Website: home-depot
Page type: billing-address
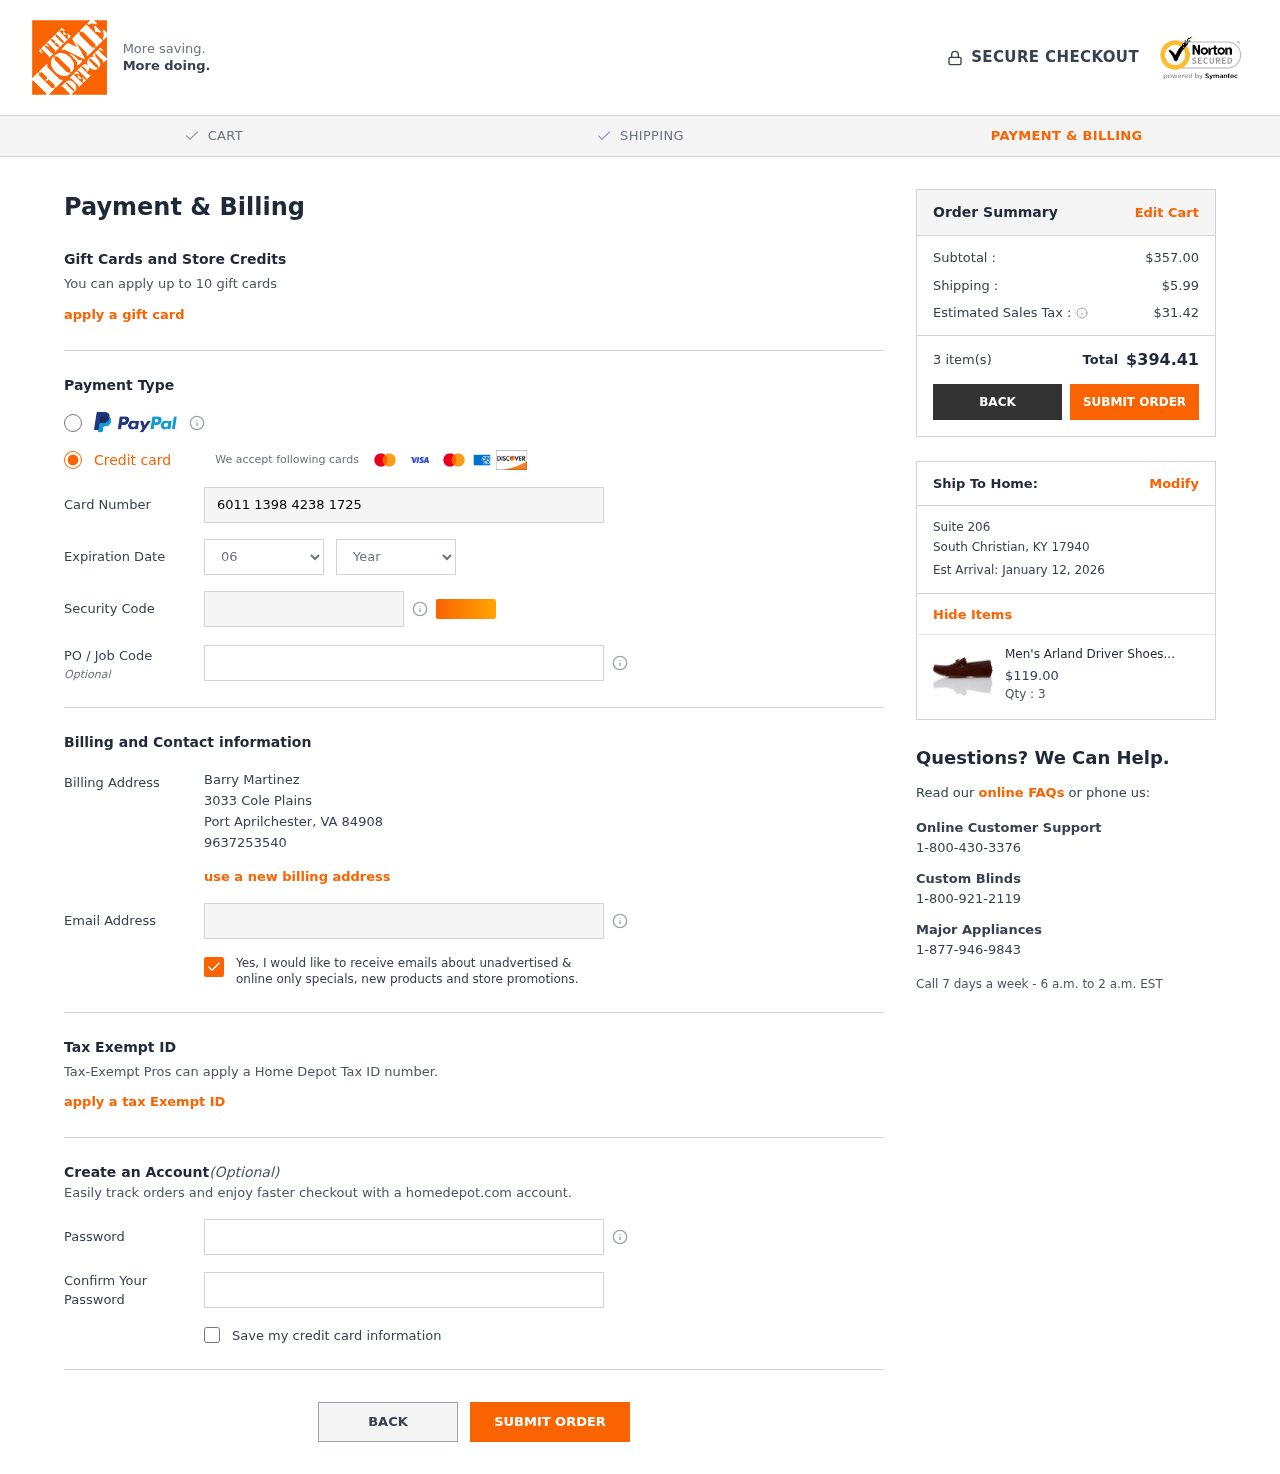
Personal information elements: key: PII_CARD_CVV
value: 995
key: PII_CARD_EXPIRY_MONTH
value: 06
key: PII_CARD_EXPIRY_YEAR
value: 26
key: PII_CARD_NUMBER
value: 6011 1398 4238 1725
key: PII_CITY
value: Port Aprilchester
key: PII_CITY2
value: South Christian
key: PII_EMAIL
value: barry.martinez@gmail.com
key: PII_FULLNAME
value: Barry Martinez
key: PII_JOB_CODE
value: DM-5455
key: PII_PHONE
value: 9637253540
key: PII_POSTCODE
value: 84908
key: PII_POSTCODE2
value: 17940
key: PII_STATE_ABBR
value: VA
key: PII_STATE_ABBR2
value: KY
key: PII_STREET
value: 3033 Cole Plains
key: PII_STREET2
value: Suite 206
Product elements: key: PRODUCT1_NAME
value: Men's Arland Driver Shoes, Red (Burgundy Burgundy), 43 EU
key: PRODUCT1_PRICE
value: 119
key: PRODUCT1_QUANTITY
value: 3
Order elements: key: ORDER_SUBTOTAL
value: $357.00
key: ORDER_SHIPPING_COST
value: $5.99
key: ORDER_TAX
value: $31.42
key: ORDER_NUM_ITEMS
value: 3 item(s)
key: ORDER_TOTAL
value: $394.41
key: ORDER_DELIVERY_DATE
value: Est Arrival: January 12, 2026